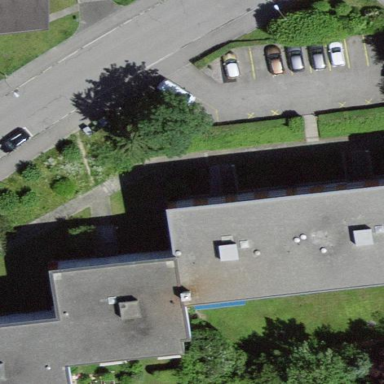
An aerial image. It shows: Flat-roofed apartment building.